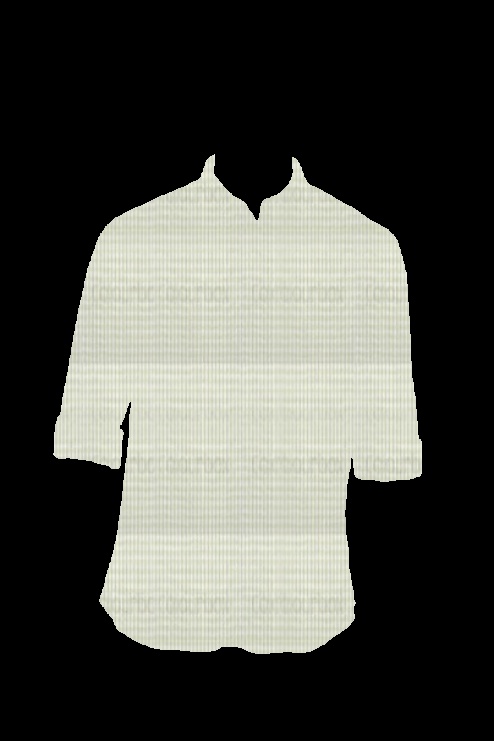
beige slim fit tee